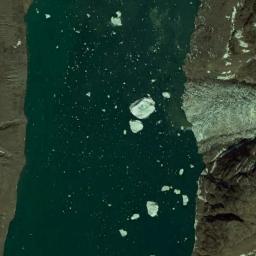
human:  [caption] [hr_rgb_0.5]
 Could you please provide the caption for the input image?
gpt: There are many ice on the green sea next to the land .

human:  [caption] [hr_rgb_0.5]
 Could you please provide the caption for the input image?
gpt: Several large ice cubes of various sizes and surrounding small pieces of ice float on the deep blue sea .

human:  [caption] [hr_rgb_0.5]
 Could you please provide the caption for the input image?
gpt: The sea is surrounded by sea ice .

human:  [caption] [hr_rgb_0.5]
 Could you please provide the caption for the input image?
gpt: Some pieces of sea ice of different sizes and thickness float between continents .

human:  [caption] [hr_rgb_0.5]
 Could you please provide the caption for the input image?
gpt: There are several sea ice beside the mainland .